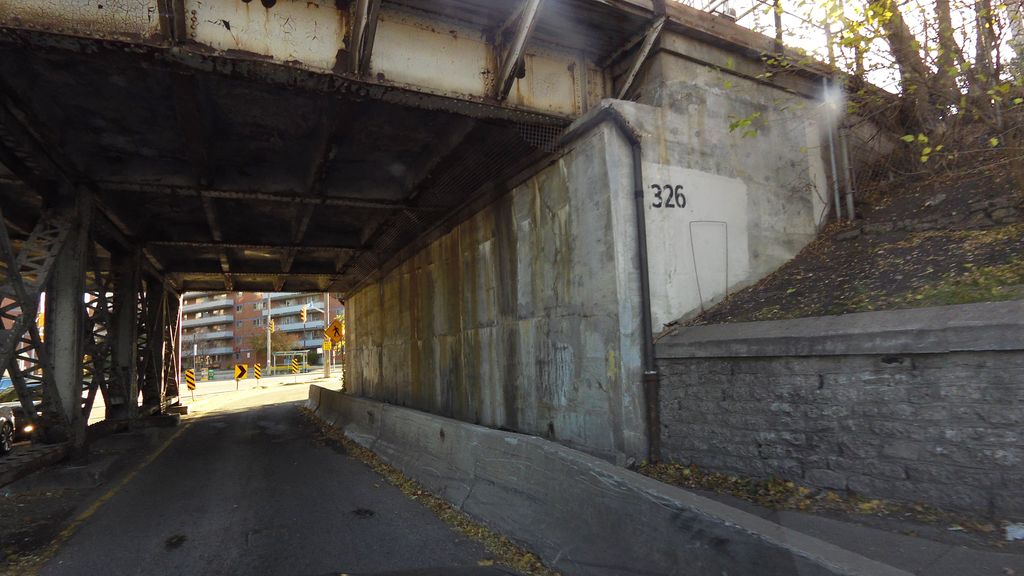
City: toronto